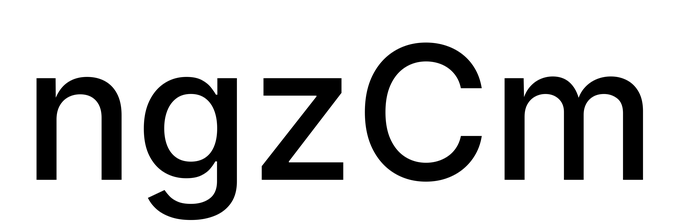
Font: Inter_Medium